Question:
I want to enable or disable a particular row according to the related user logined. So i use rowdatabound event but i have an error in this line:
'''
DataRow drv = ((DataRowView)e.Row.DataItem).Row;
'''
In here, e.Row.DataItem has related row information. I have controlled and it has values of row. But when i want to continue, i take this error:
> Unable to cast object of type '<>f__AnonymousType0'14[System.Int32,System.Int32,System.String,System.String,System.DateTime,System.String,System.String,System.String,System.String,System.String,System.String,System.Nullable'1[System.DateTime],System.String,System.Nullable'1[System.Boolean]]' to type 'System.Data.DataRowView'.
Then I have changed this line:
'''
DataRowView drv = e.Row.DataItem as DataRowView;
'''
For this condition, it gives no error but drv has still null value. Dataitem does not assign its value.
In here, related full code:
'''
protected void gvListele_RowDataBound(object sender, GridViewRowEventArgs e)
{
dbeDataContext db = new dbeDataContext();
var c = (from v in db.CAGRIs where v.UserID != Convert.ToInt32(Session["user"]) select v).ToArray();
if (c != null)
{
foreach (var item in c)
{
if (e.Row.RowType == DataControlRowType.DataRow)
{
DataRow drv = ((DataRowView)e.Row.DataItem).Row;
int tempID = Convert.ToInt32(drv["CagriID"].ToString());
if (item.CagriID == tempID)
{
e.Row.Enabled = false;
}
}
}
}
}
'''
What can i do for this error ? Thanks in advance.
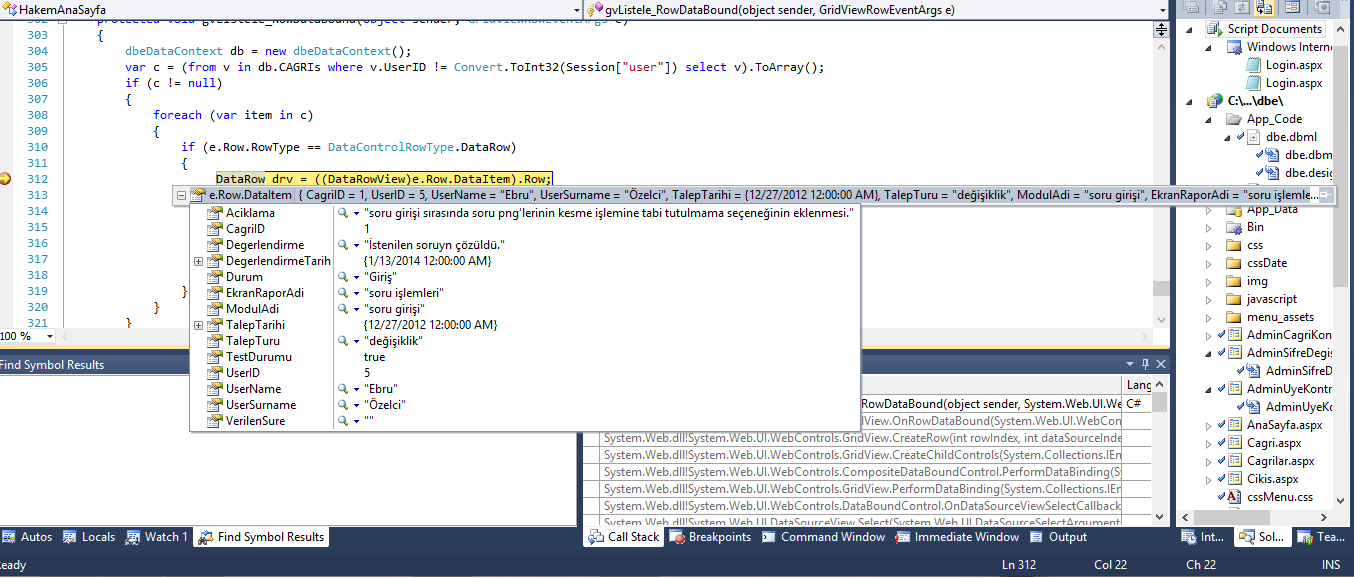
Answer: I have solved my problem two days ago. I've used this:
'''
int callID = Convert.ToInt32(DataBinder.Eval(e.Row.DataItem, "CagriID"));
'''
All the event:
'''
protected void gvListele_RowDataBound(object sender, GridViewRowEventArgs e)
{
dbeDataContext db = new dbeDataContext();
var c = (from v in db.CAGRIs where v.UserID != Convert.ToInt32(Session["user"]) select v).ToArray();
if (c != null)
{
foreach (var item in c)
{
if (e.Row.RowType == DataControlRowType.DataRow)
{
int callID = Convert.ToInt32(DataBinder.Eval(e.Row.DataItem, "CagriID"));
if (callID == item.CagriID)
{
e.Row.Enabled = false;
continue;
}
}
}
}
}
'''